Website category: university
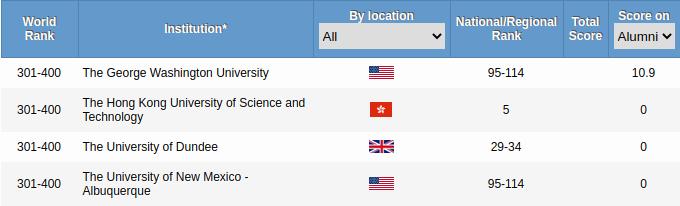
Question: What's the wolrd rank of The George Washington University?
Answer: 301-400

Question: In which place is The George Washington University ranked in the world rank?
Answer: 301-400

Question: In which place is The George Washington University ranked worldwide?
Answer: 301-400

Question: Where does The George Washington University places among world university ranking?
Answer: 301-400

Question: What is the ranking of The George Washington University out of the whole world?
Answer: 301-400

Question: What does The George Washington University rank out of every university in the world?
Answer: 301-400

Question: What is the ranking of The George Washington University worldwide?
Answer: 301-400

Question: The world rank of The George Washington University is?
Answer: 301-400

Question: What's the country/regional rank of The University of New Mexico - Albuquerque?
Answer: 95-114

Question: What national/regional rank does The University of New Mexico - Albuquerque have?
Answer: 95-114

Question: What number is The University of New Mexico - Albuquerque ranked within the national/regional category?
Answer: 95-114

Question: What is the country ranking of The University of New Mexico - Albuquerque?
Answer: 95-114

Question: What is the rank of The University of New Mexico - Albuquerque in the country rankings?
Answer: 95-114

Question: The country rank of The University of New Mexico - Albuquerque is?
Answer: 95-114

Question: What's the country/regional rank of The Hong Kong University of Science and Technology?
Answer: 5

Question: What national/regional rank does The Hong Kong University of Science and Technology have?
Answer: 5

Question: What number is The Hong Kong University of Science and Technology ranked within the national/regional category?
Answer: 5

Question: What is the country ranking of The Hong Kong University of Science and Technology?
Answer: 5

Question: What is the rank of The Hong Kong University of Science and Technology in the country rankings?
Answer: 5

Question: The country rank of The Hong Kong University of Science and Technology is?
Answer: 5

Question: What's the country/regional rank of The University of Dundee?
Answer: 29-34

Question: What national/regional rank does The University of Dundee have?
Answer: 29-34

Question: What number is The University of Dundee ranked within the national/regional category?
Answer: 29-34

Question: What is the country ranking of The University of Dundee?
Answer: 29-34

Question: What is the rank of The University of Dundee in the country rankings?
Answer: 29-34

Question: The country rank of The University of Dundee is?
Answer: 29-34

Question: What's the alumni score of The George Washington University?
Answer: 10.9

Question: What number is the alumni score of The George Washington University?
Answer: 10.9

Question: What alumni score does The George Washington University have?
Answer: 10.9

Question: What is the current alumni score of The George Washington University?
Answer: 10.9

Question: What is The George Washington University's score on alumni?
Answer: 10.9

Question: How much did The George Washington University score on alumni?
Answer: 10.9

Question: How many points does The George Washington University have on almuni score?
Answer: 10.9

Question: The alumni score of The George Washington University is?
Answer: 10.9

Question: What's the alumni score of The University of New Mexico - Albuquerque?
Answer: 0

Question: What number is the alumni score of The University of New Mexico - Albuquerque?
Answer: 0

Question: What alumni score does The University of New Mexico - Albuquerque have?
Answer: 0

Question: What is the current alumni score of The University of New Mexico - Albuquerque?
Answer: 0

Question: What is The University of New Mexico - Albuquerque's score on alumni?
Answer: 0

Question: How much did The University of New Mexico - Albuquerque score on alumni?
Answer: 0

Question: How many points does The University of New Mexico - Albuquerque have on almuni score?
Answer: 0

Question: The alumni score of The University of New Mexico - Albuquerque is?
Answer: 0

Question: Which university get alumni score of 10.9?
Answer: The George Washington University

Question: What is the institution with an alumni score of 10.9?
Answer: The George Washington University

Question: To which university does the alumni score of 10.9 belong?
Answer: The George Washington University

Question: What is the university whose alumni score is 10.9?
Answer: The George Washington University

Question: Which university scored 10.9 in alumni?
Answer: The George Washington University